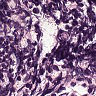
Metastatic tissue present: no